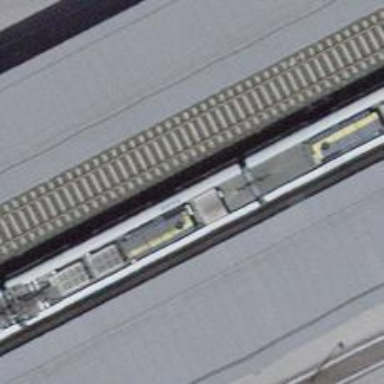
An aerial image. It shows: Stop position for public transport at railway stop.